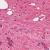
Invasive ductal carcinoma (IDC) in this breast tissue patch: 0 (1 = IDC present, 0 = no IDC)